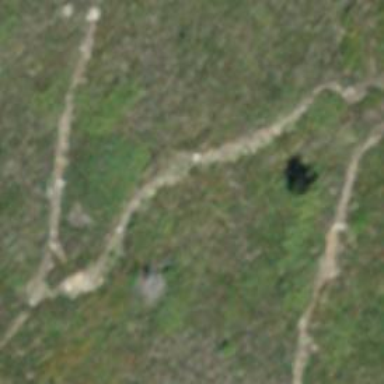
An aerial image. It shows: Ground path.